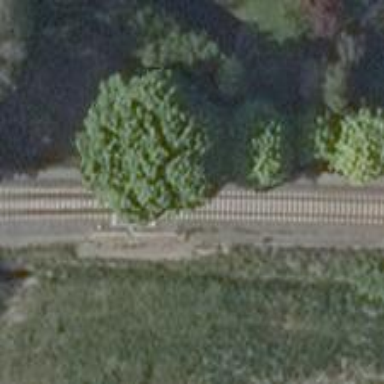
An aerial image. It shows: Railway switch with the turnout on the left side.